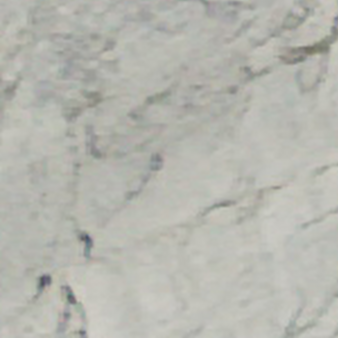
Label: other